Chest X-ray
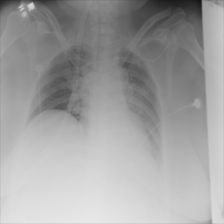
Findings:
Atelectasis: positive
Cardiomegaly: negative
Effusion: positive
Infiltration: negative
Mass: negative
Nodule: negative
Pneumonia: negative
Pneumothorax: negative
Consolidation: negative
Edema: negative
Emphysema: negative
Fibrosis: negative
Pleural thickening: negative
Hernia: negative